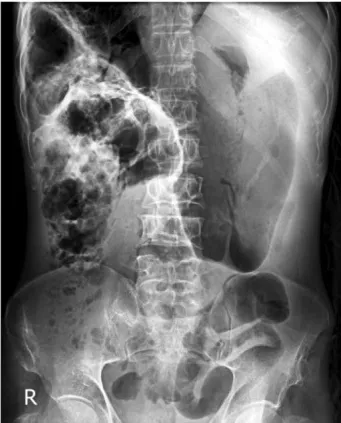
Supine position, demonstrating a large dilation in the distal part of the bowel without air fluid level, with the liver not visualized in its anatomical region.
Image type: radiology (x_ray)